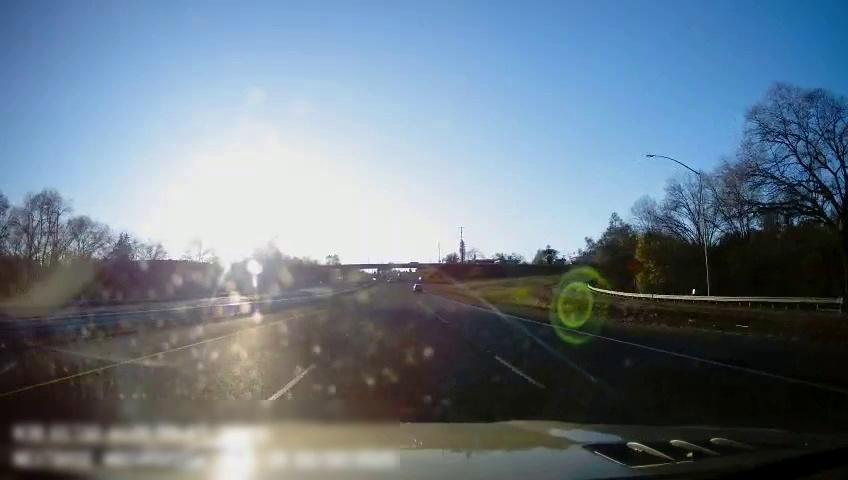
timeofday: Day
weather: Sunny
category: Drivable Space
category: Drivable Space
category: Drivable Space
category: Vehicles | SUV
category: Lanes | Current Lane
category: Lanes | Current Lane
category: Lanes | Alternate Lane
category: Lanes | Alternate Lane